Question: In the past I have added domains to the Javascript API Domains list for my LinkedIn app and had those domains work with the app without issue. However, I added another domain a couple of days ago and I still get the following error
> JavaScript API Domain is restricted to localhost, first.domain.com, second.domain.com,.....
The error message does not contain the new domain I added. This is confusing because I can see the newly added site in the Javascript API domains list in the administration console for the LinkedIn app.

Is there anything I'm missing or has something changed with the API regarding this?
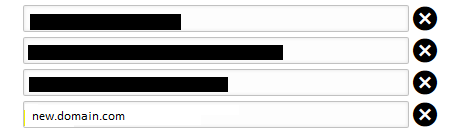
Answer: What was happening is that we were adding the new domain to the Authentication list (in the Authentication tab of the settings page) instead of the JavaScript list. Adding the new domain to the Valid SDK Domains list in the Javascript Settings tab worked as expected.